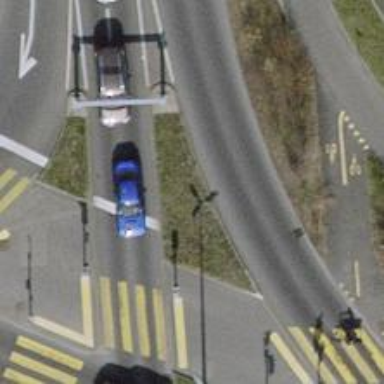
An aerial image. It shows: Road with traffic signals.